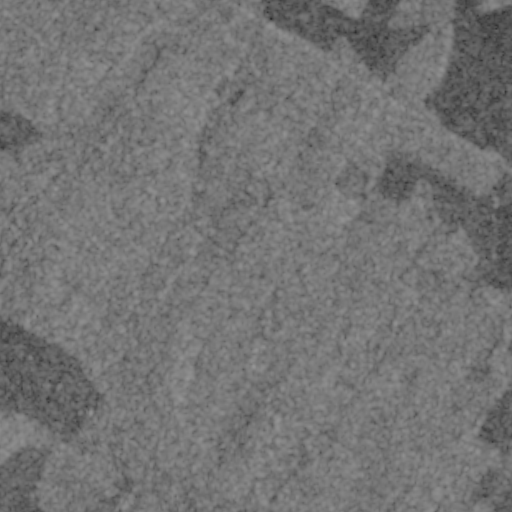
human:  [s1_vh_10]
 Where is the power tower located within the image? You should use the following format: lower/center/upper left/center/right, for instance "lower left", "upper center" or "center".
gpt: The power tower is located in the upper right of the image.
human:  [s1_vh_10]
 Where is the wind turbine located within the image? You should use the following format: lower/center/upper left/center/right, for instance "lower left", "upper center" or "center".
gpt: The wind turbine is located in the lower left of the image.
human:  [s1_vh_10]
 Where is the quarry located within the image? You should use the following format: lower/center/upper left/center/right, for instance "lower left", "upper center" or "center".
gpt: There is no quarry in the image.

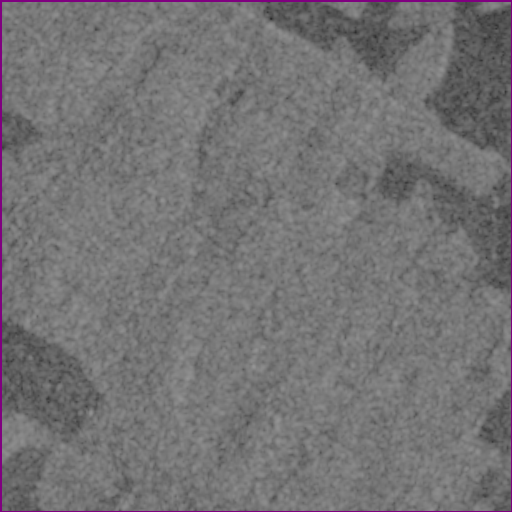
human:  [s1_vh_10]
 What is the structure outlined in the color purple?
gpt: The structure outlined in purple is a crop field.
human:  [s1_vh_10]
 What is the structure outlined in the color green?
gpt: There is no green outline.